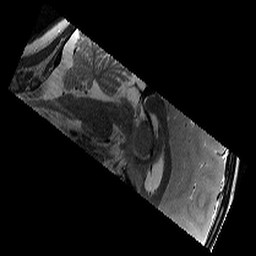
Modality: T2w
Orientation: sagittal
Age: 9
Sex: male
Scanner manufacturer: siemens
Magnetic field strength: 3 T
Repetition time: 9.23 s
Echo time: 0.067 s